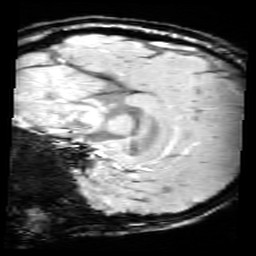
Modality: SWI
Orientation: sagittal
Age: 13
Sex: female
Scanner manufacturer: siemens
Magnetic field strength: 3 T
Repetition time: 0.027 s
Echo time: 0.02 s